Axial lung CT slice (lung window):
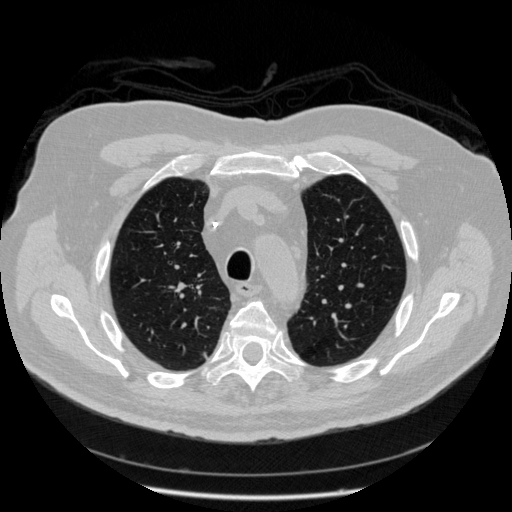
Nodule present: no